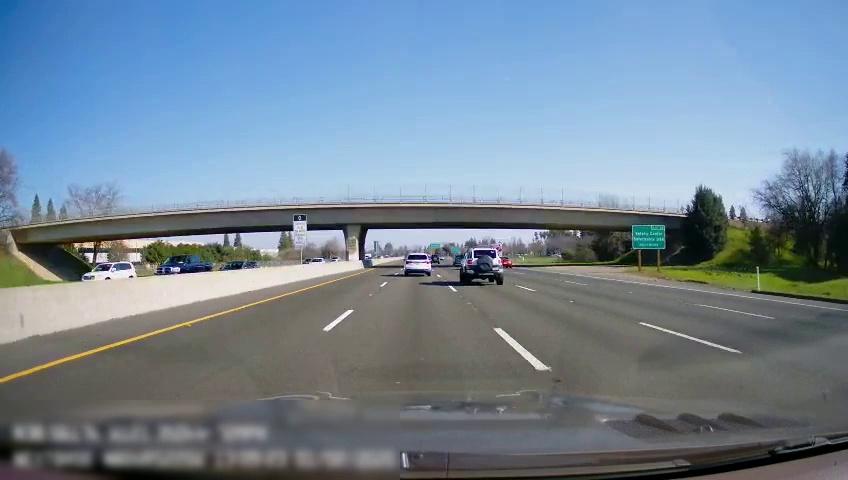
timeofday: Day
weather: Sunny
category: Drivable Space
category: Vehicles | SUV
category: Vehicles | SUV
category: Vehicles | Car
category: Vehicles | Truck
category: Vehicles | Car
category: Vehicles | SUV
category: Vehicles | Car
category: Vehicles | SUV
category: Lanes | Alternate Lane
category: Lanes | Current Lane
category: Lanes | Current Lane
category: Lanes | Alternate Lane
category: Lanes | Alternate Lane
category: Lanes | Alternate Lane
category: Traffic | Signs
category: Traffic | Signs